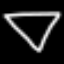
Label: diamond